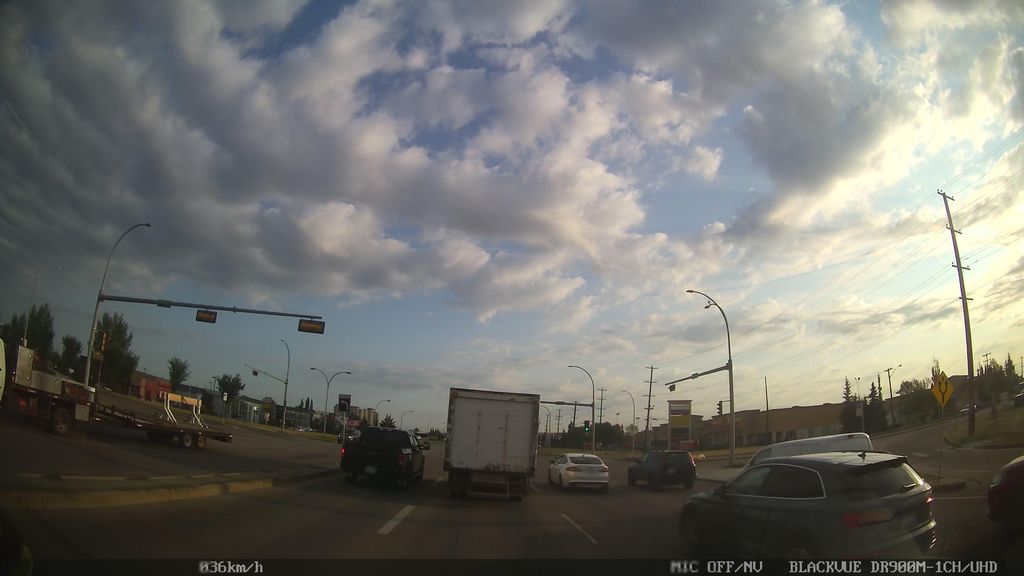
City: edmonton